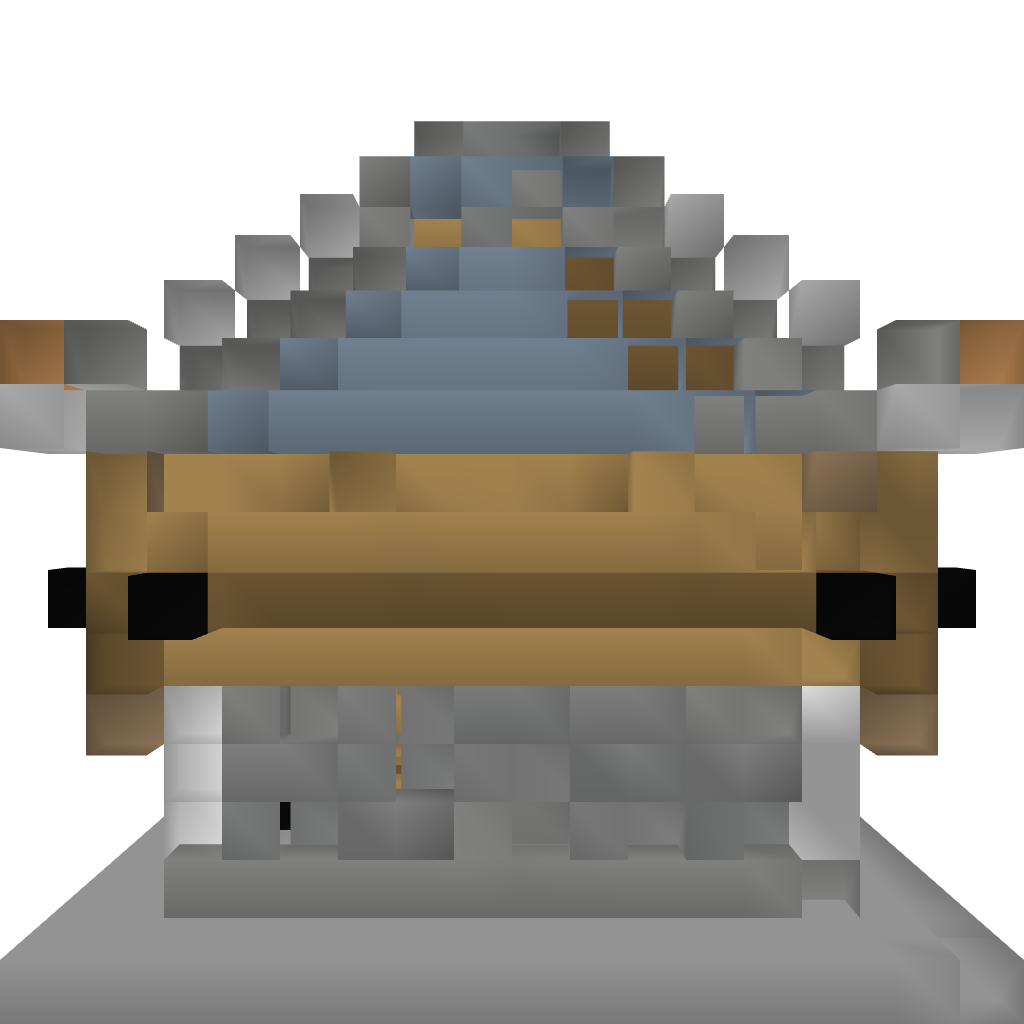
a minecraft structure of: Pretty Little Pagoda